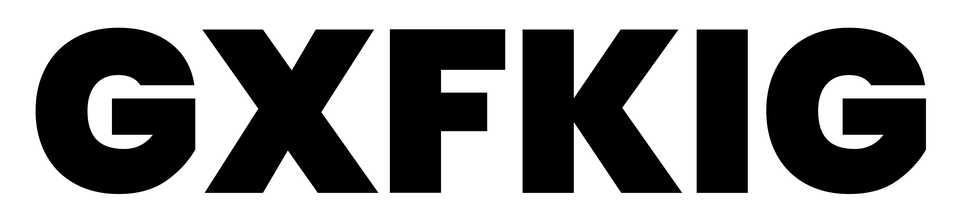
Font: Poppins-Black